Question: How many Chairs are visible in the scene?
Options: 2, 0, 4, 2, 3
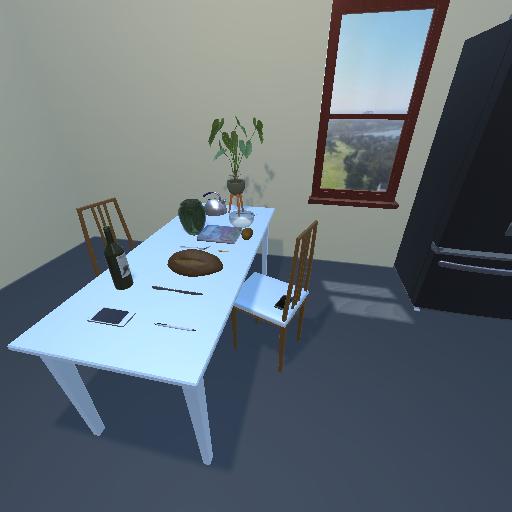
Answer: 2